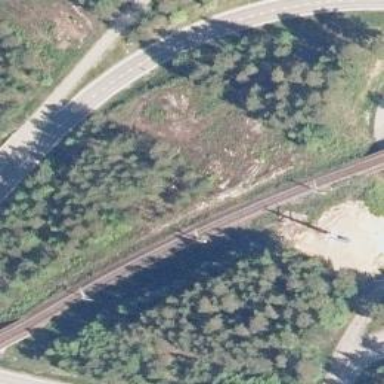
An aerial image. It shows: Railway track with continuous electrified contact line.